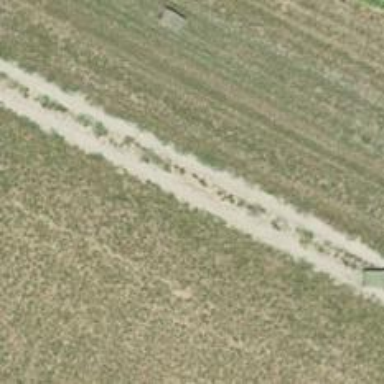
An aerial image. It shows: Track road with grade3 tracktype.